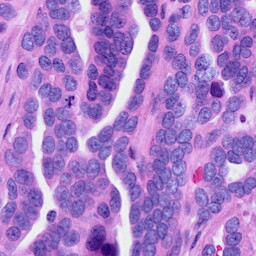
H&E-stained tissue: Ovarian